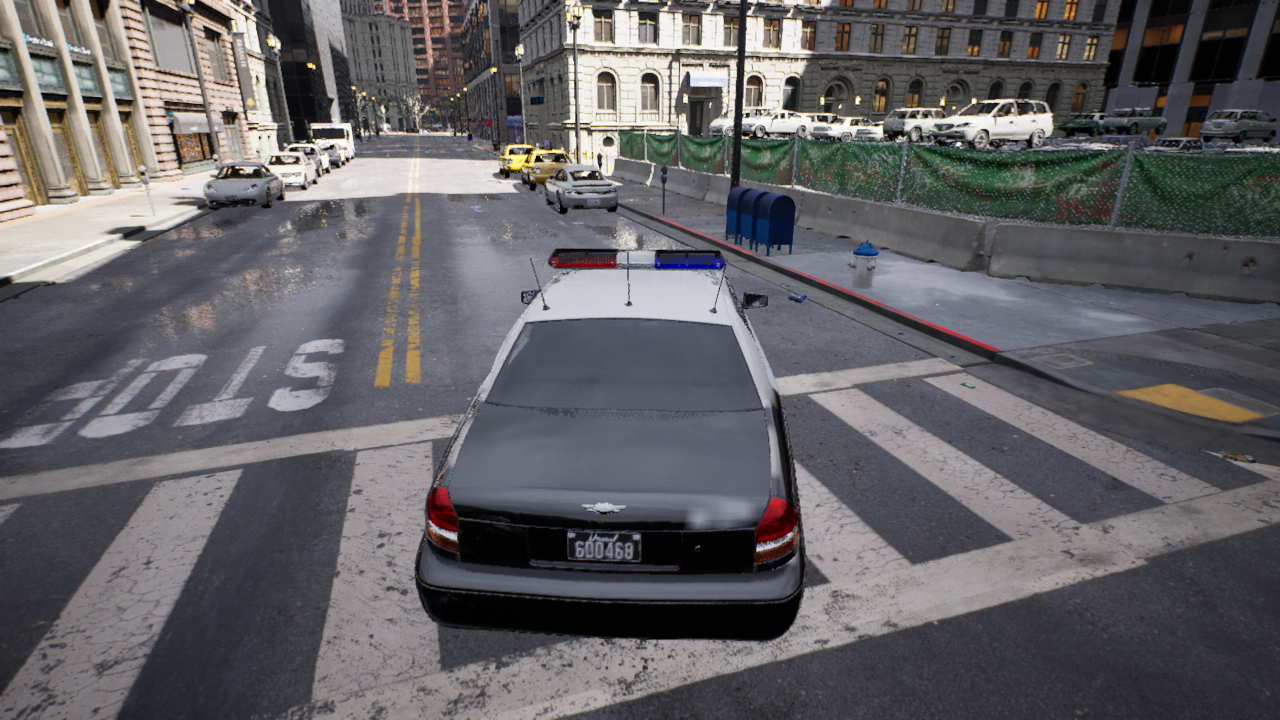
Venue: intersection
Lighting: clear day
Vehicle rig: sedan